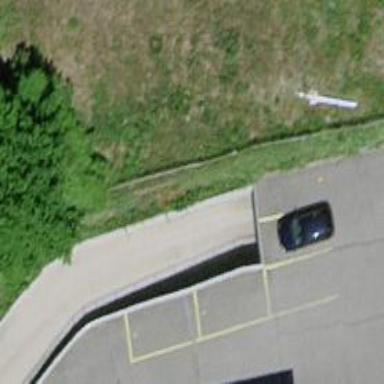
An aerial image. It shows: Parking entrance.